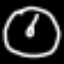
Label: clock